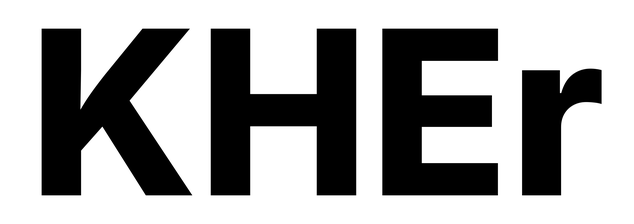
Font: Inter_ExtraBold